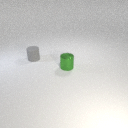
small green metal cylinder to the right of small gray rubber cylinder